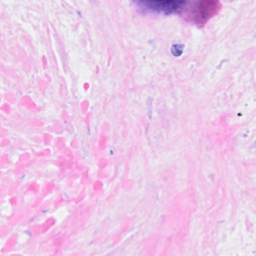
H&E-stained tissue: Breast